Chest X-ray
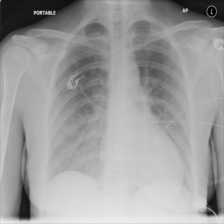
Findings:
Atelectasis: negative
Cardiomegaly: negative
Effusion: negative
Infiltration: negative
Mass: negative
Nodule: negative
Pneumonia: negative
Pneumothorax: positive
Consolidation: negative
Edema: negative
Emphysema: negative
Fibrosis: negative
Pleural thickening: negative
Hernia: negative